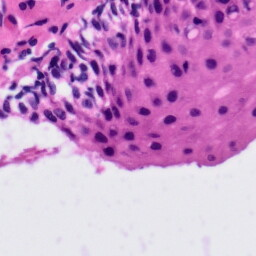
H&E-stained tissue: Tonsil